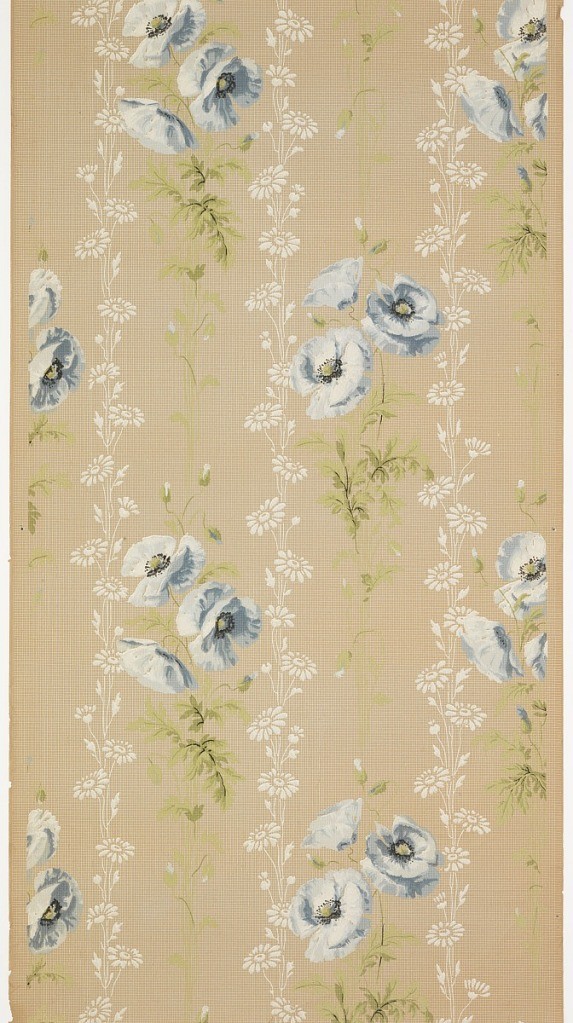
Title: Sidewall
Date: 1905–1915
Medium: Machine-printed paper, ungrounded
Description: Band of stems with blue three-flower (poppy) bouquets alternating with thinner monochrome (white) bands of daisy-like flowers. Backgournd is a small white grid. Printed in blues, greens and white on ungrounded paper.